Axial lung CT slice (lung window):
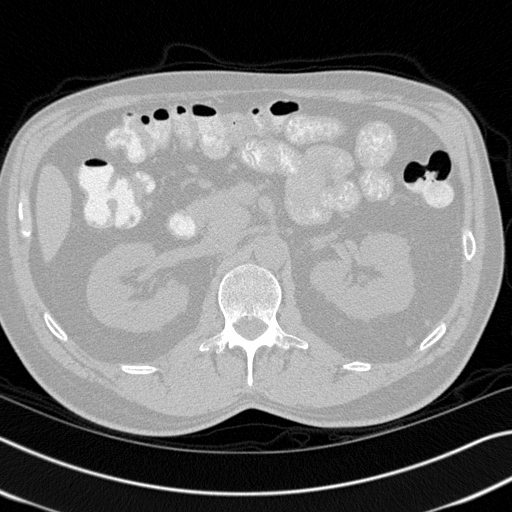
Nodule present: no